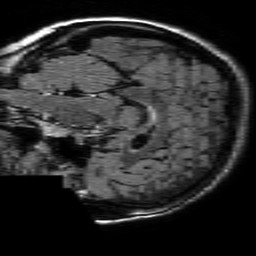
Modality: FLAIR
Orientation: sagittal
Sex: female
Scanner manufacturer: philips
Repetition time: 11 s
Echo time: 0.125 s